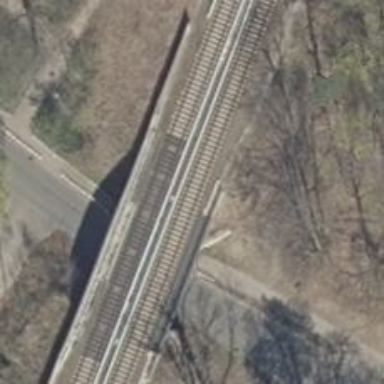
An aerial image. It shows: Bridge for the electrified light rail.